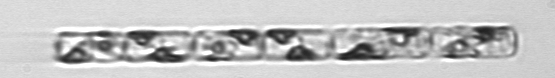
Label: Guinardia_delicatula